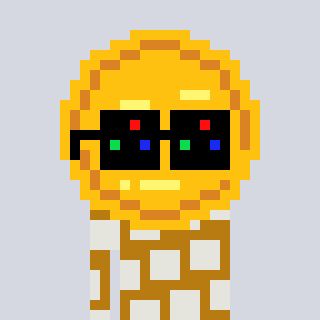
a pixel art character with square black sunglasses, a medal-shaped head and a gold-colored body on a cool background